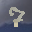
Label: 7